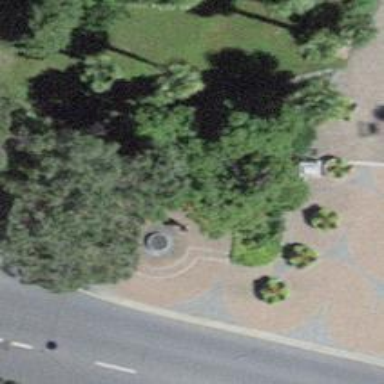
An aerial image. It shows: Red bench.